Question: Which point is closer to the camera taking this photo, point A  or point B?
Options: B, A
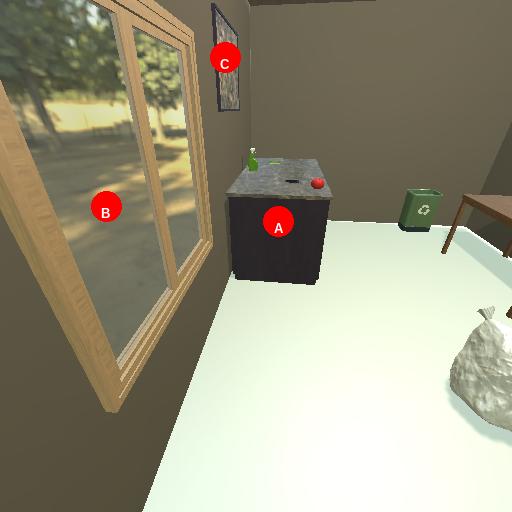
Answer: B